Question: How can I design a layout with angular material layout like:

I took an example from <URL>
Description: an md-content box with drop shadow hovering over an md-toolbar.
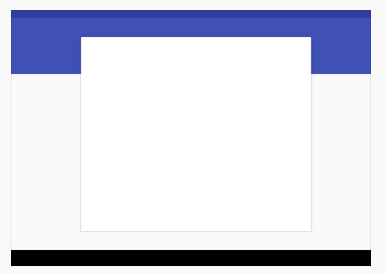
Answer: I don't think that you can do this purely in Angular Material, but you can do it mostly in Material and then add on a simple css class. Assuming you have all the required script and css dependencies, your html will look like this:
'''
<body ng-app="materialDesignApp" ng-controller="MainCtrl" layout="column">
<md-toolbar flex="33">
</md-toolbar>
<div layout-align="center start" layout="row">
<md-content class="md-whiteframe-z2 move-up" flex="66">
<p layout-margin>
Lorem ipsum dolor sit amet, consectetur adipiscing elit. Integer quis varius nibh, eget fringilla massa. Phasellus sollicitudin, tellus vel hendrerit commodo, eros purus placerat mi, a tristique orci lacus egestas lectus. Aenean congue rutrum suscipit. Aliquam erat volutpat. Sed sollicitudin dui sit amet sapien luctus tincidunt. In eu ipsum lectus. Duis bibendum auctor lorem hendrerit tempor. Aenean rhoncus, dui in mattis interdum, ex erat ultricies libero, ut tincidunt lectus ex finibus lacus. Integer iaculis, nunc tempus finibus cursus, elit eros dictum dolor, et dapibus lectus sapien at risus. Quisque ac metus in turpis malesuada rutrum sed quis quam. Mauris pulvinar dignissim nunc a laoreet. Nam a arcu at sem imperdiet iaculis.
</p>
</md-content>
</div>
</body>
'''
And your CSS will look like:
'''
.move-up {
position: relative;
top: -60px;
z-index: 99;
}
'''
Here's a working plunk:
<URL>
The keys here are using 'layout-align="center start"', which centers the div horizontally on the page (using <URL> and places it just under the md-toolbar. The 'layout="row"' is necessary as well to make sure we use a flexbox layout on the content of the div.
From there, 'flex="66"' gives the box a width of 66%, '.md-whiteframe-z2' adds the backdrop, and then our '.move-up' class just moves it up by 60 pixels using 'position: relative; top: -60px' and places it above the toolbar using 'z-index'.